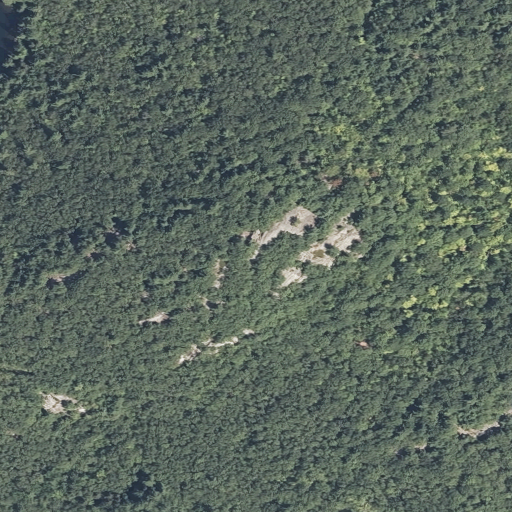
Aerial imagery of mountain in Maine named Anderson Pond Nubble containing deciduous forest, mixed forest, evergreen forest, herbaceous wetlands, and open water